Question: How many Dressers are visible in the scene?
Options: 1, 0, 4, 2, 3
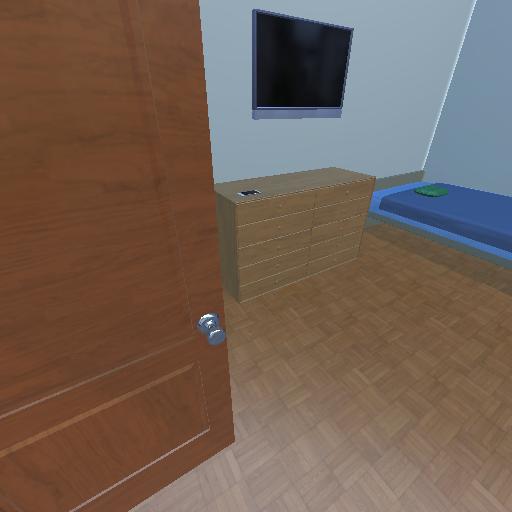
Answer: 1